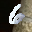
Label: 6